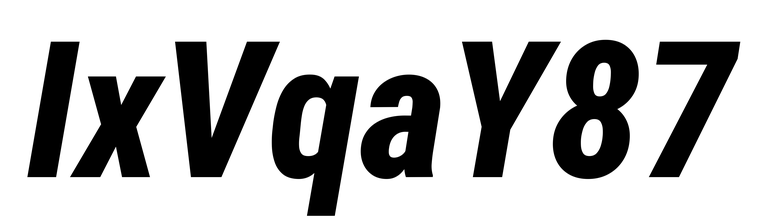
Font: Roboto-Italic_Condensed_ExtraBold_Italic